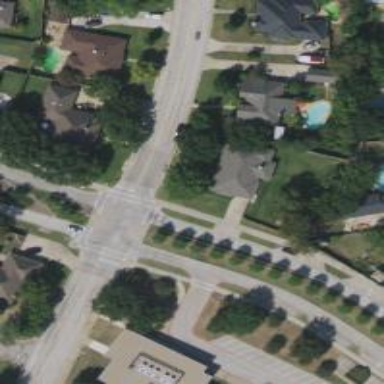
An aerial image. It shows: Marked crossing on footway.